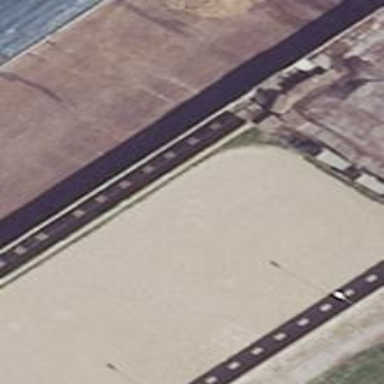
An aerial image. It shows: Equestrian pitch used for leisure and sports activities.